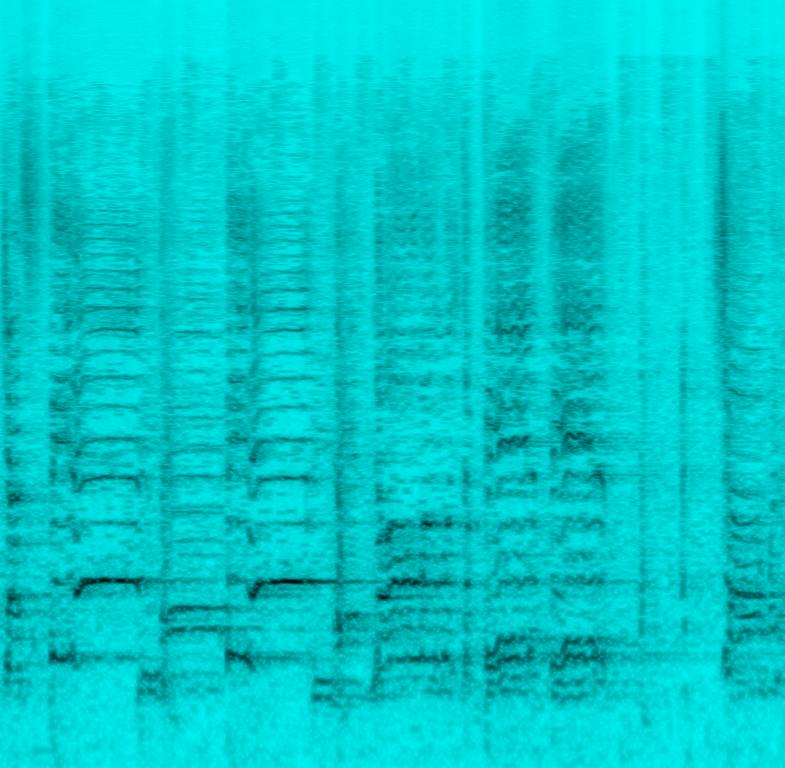
This is an acapella performance with a beautiful male pop vocal that has a combination of airy and raspy qualities. The song would fit in the pop genre. The clip features non-verbal ad libs such as grunts and other vocal exclamations.